Question: As seen below, my image is being cropped, yet there appears to be enough space to render it. As well, the image seems to be at the top.
I have no title set so want no text there. How can I get the button to center and fit the image?

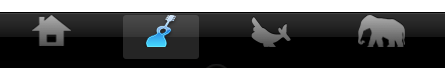
Answer: You can't. Either reconsider putting text there (images are almost never entirely self explaining, the are mostly usefull as visual mnemonic). Or you have to implement the tab bar yourself.